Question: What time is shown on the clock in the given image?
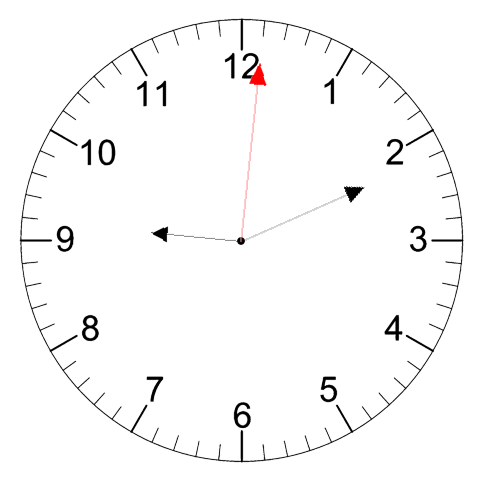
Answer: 09:11:01